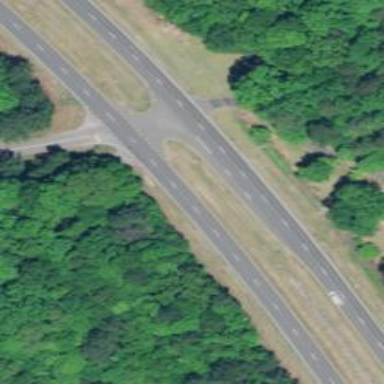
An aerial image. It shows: Trunk highway.